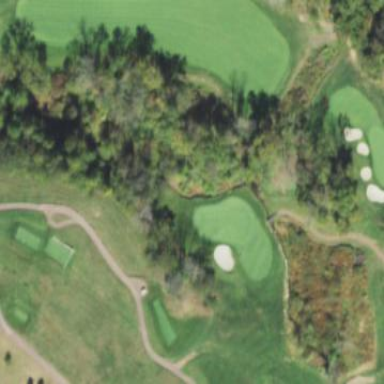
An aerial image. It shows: Area with grass used as rough in golf course.